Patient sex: F
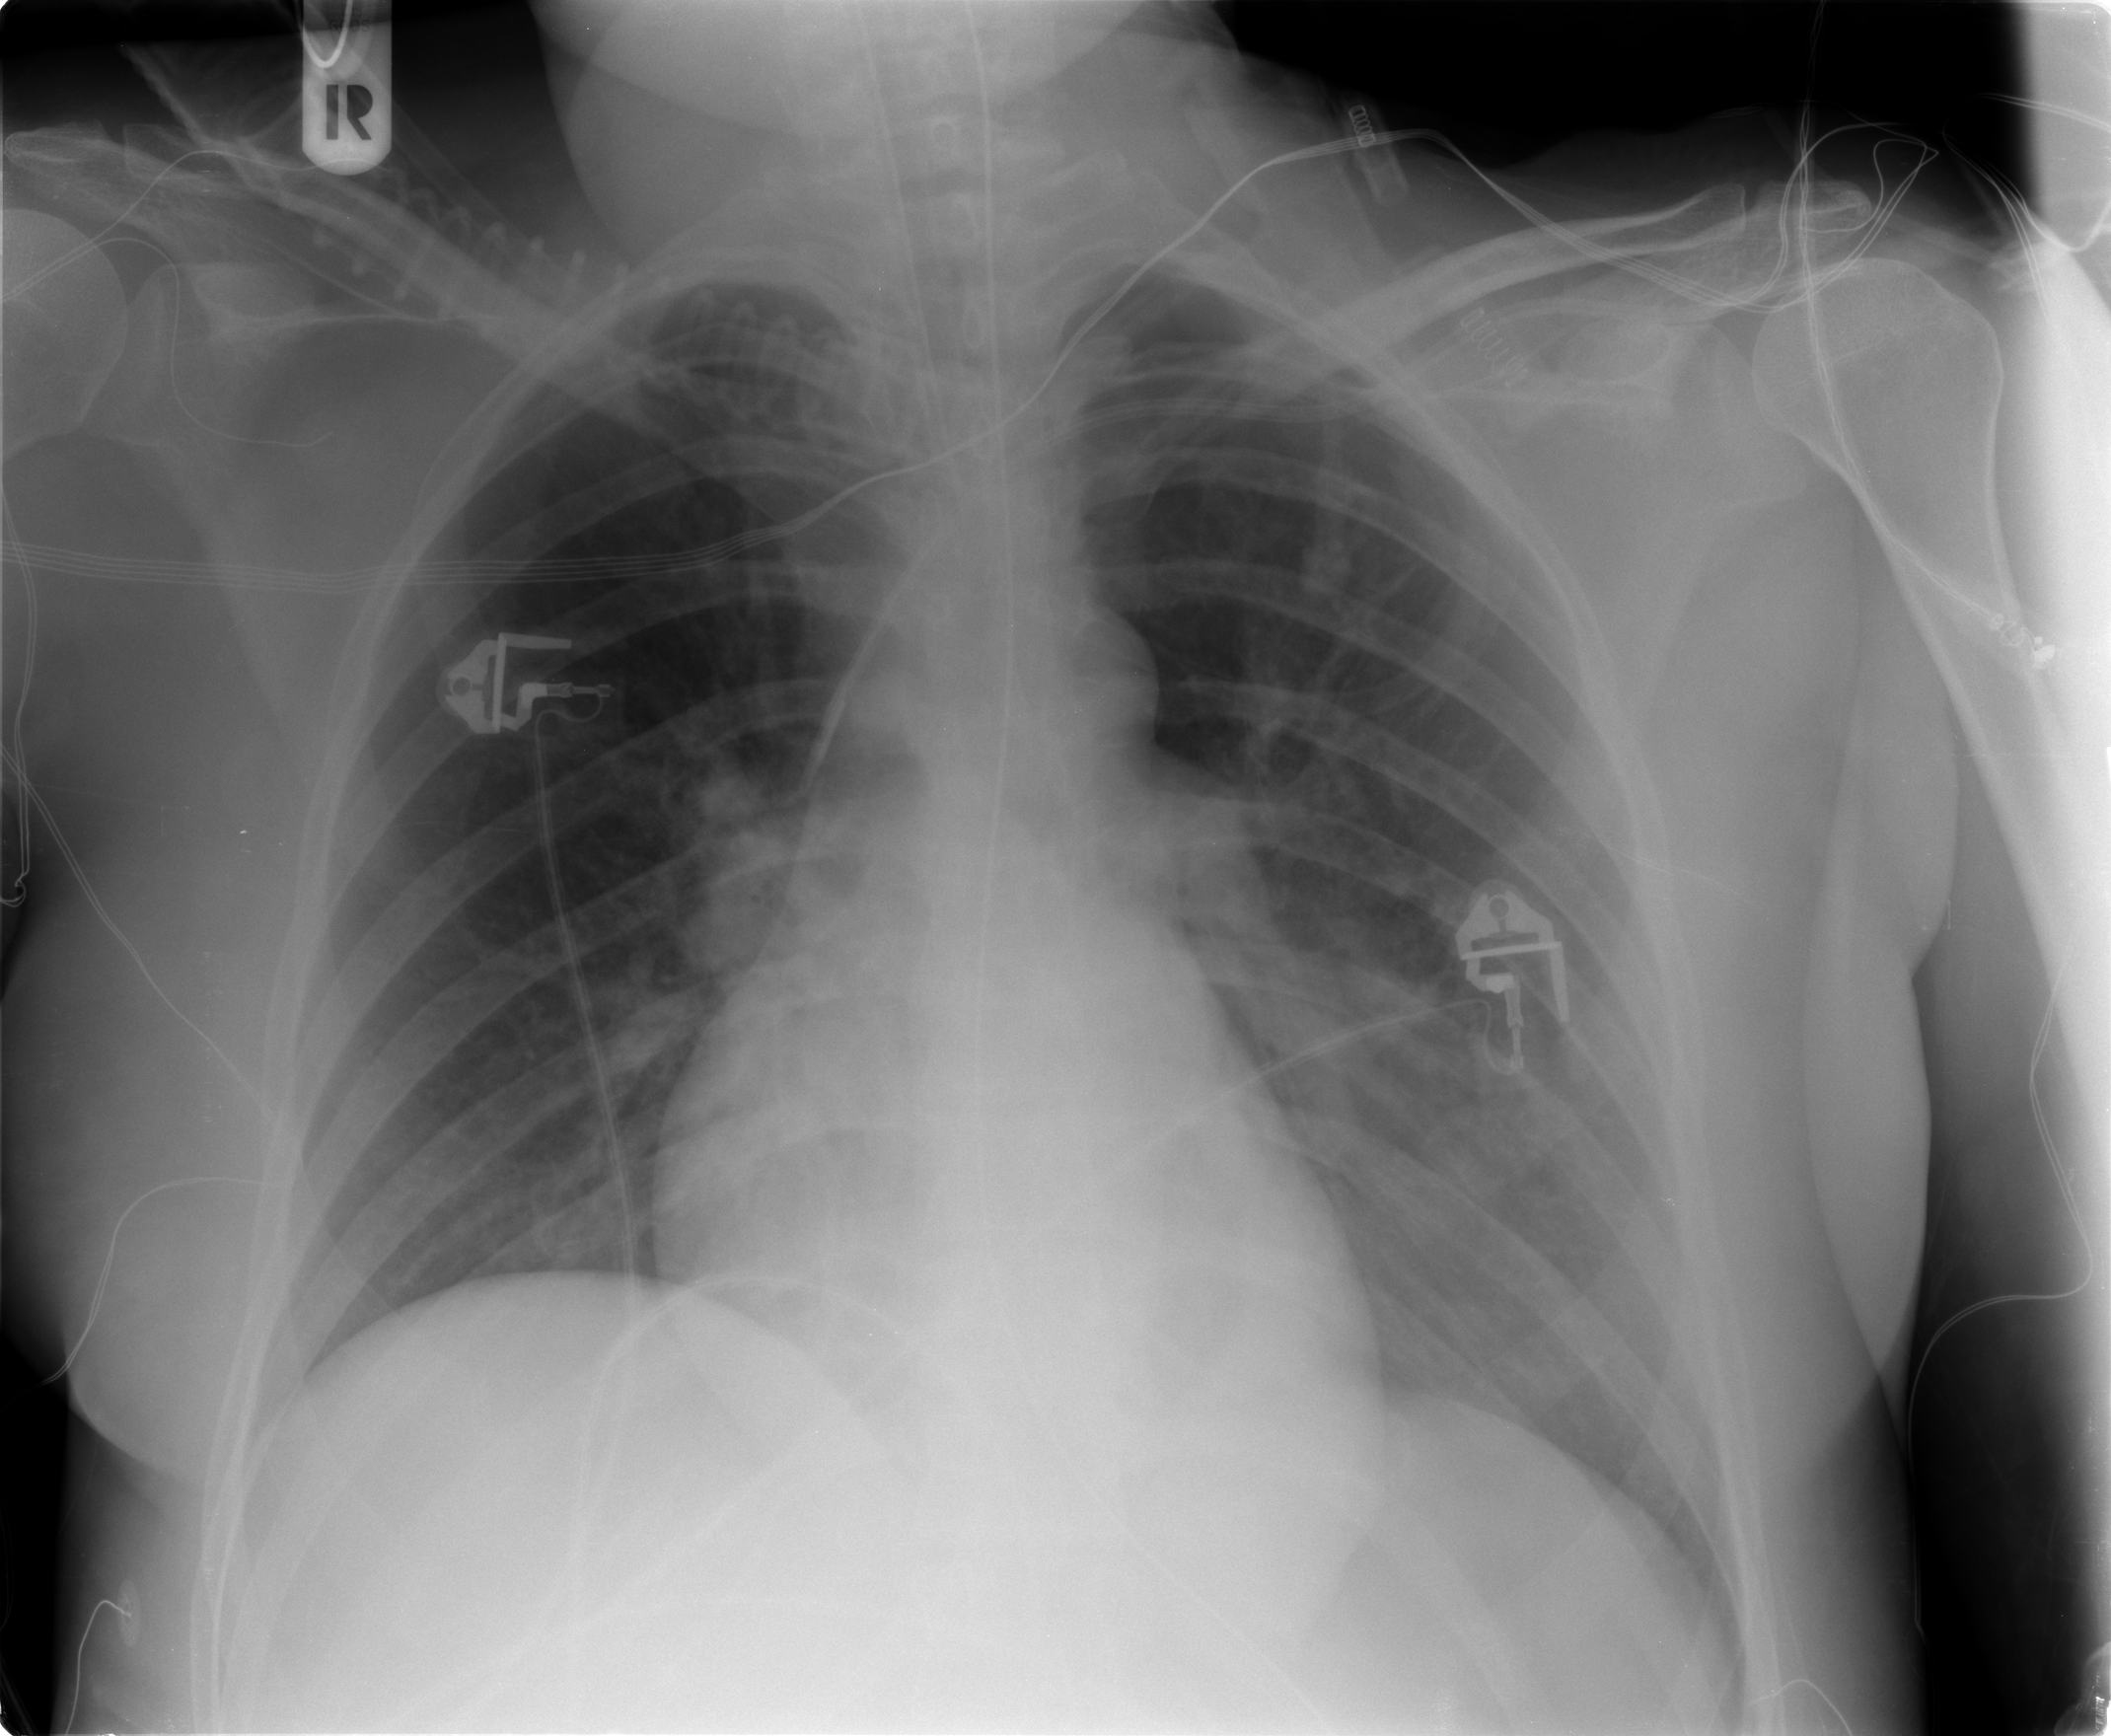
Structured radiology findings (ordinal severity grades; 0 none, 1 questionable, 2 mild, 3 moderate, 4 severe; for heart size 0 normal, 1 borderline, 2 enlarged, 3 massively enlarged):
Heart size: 0
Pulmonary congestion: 1
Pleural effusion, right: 0
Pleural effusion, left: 0
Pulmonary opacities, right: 0
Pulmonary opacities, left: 0
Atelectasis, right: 1
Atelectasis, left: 2